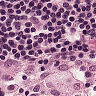
Metastatic tissue present: no